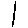
Label: line